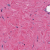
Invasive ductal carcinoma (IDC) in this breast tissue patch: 0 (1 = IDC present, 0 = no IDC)